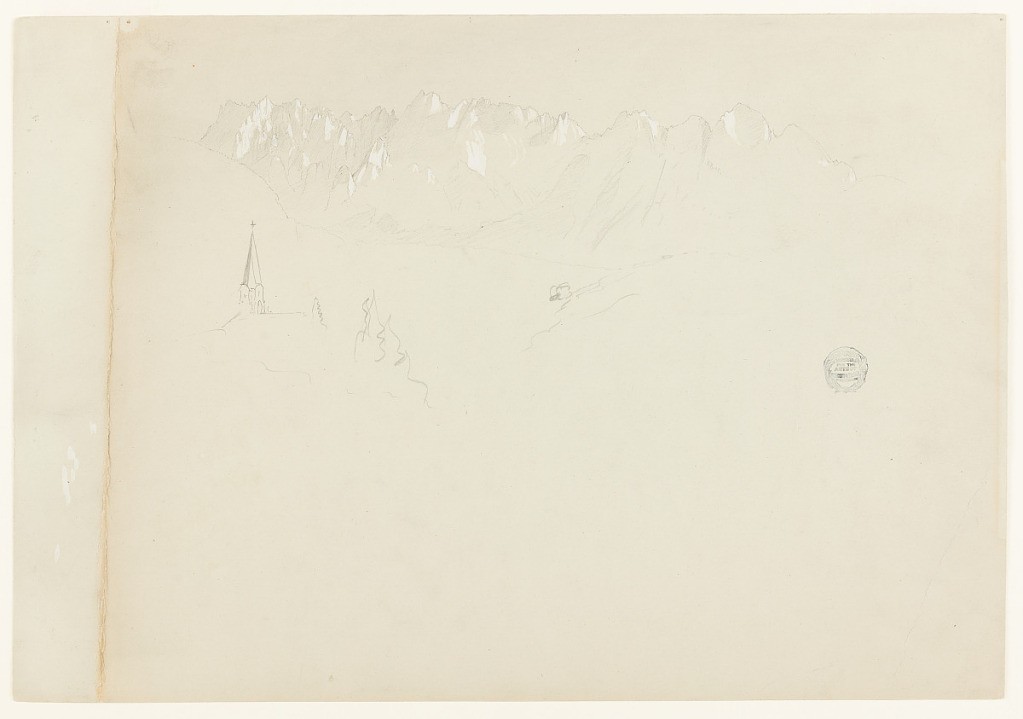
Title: Landscape in the Austrian Alps
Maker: Frederic Edwin Church, American, 1826–1900
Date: August 1868
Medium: Graphite, brush and white gouache on gray-green wove paper
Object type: Drawing
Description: Landscape sketch showing a view of a rugged, pinnacled mountain range in the Austrian Alps, with the steeple of an unfinished church in the middle distance at left. Nearby treetops are loosely rendered, while a rounded hillside is faintly articulated behind them at left. Highlighted in white gouache, the mountain range creates a serrated horizon in the background.